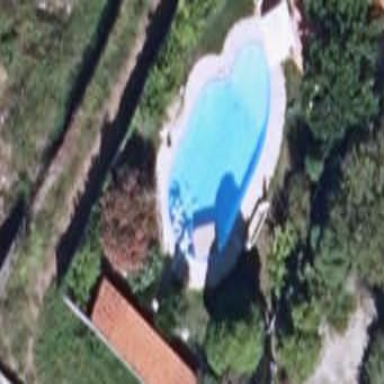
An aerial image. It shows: Swimming pool located in leisure land.